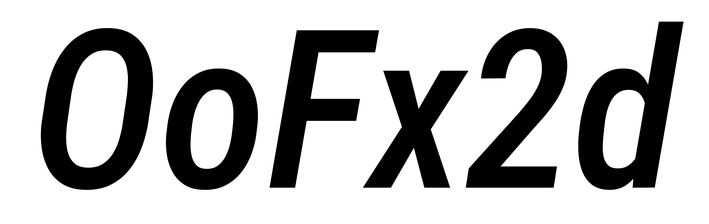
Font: Roboto-Italic_Condensed_Medium_Italic